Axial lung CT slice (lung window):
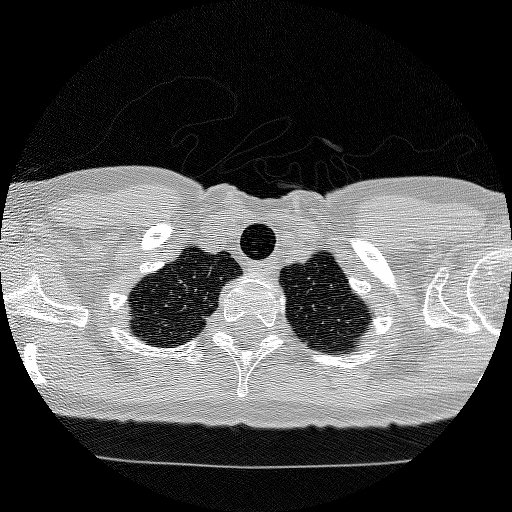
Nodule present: no